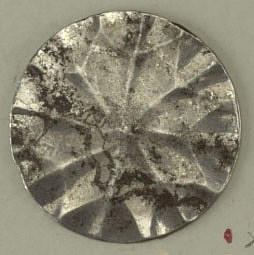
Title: Button
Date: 19th century
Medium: Steel
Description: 1931-59-249-a: Flat buttons ornamented with eight pointed star wi...